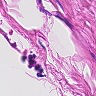
Metastatic tissue present: no